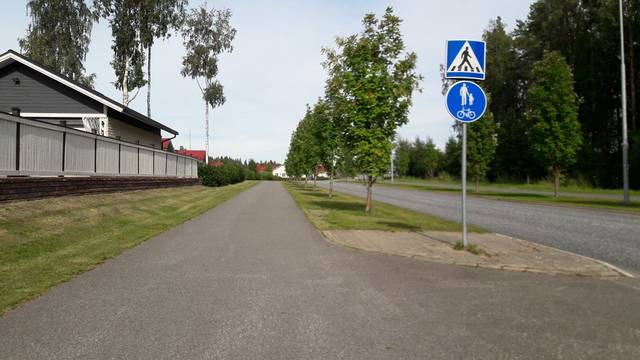
Region: Finland
Coordinates: 62.571, 29.807